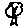
Label: tree